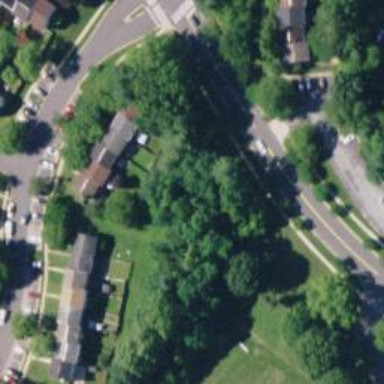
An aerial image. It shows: Neighborhood.